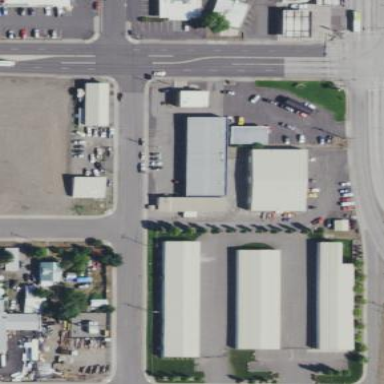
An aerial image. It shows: Industrial area.